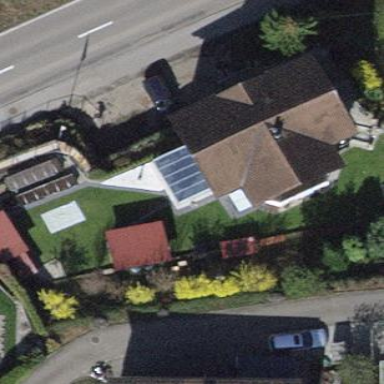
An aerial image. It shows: Garage building.